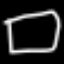
Label: square